Interaction volume radius: 10 \u00c5
Interaction volume height: 10 \u00c5
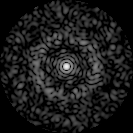
Disorder parameter: 0.8299